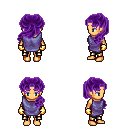
a pixel art fantasy rpg character, female body template, human, tanned skin, chain tabard jacket, gold greaves, purple princess hairstyle, gold gloves, four views (front, back, left, right), 2x2 character sprite sheet, small pixel art, hard edges, no anti-aliasing